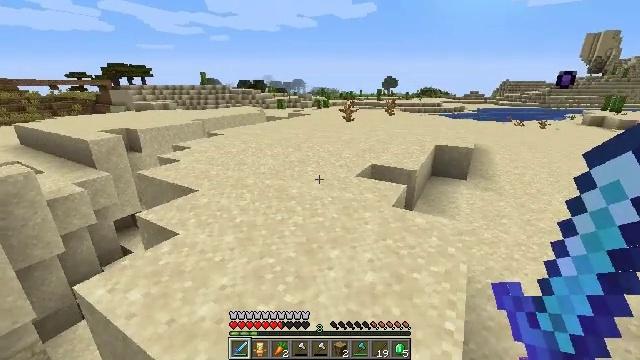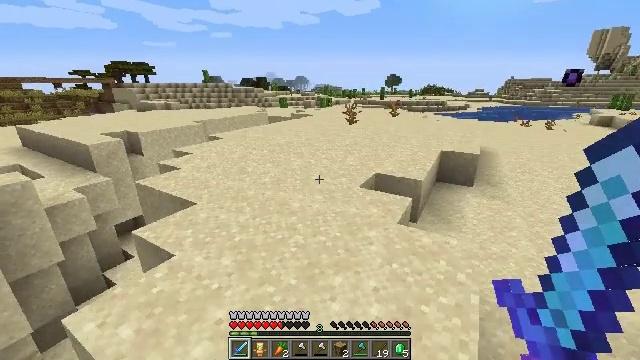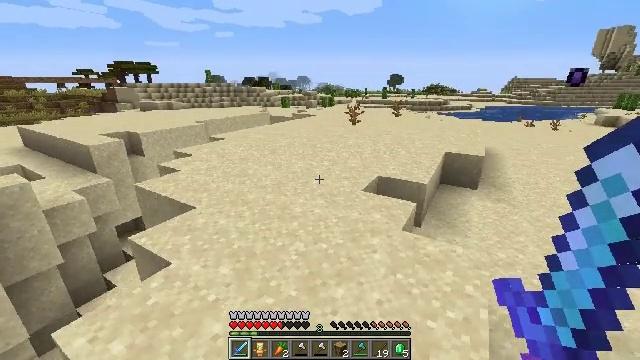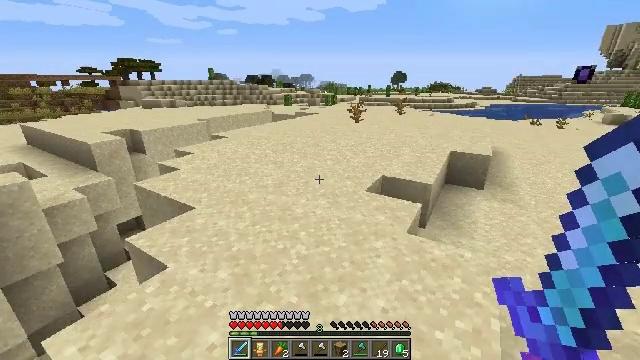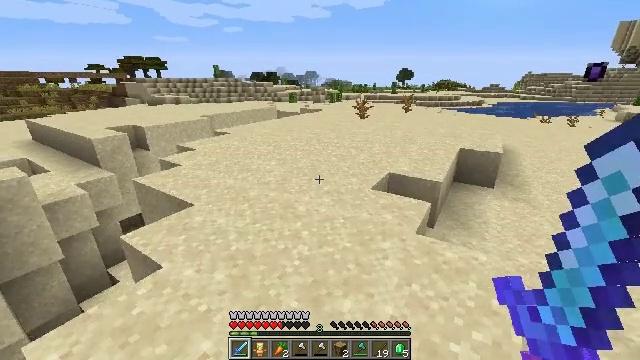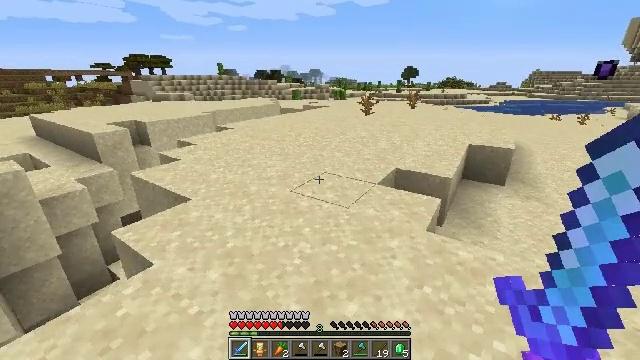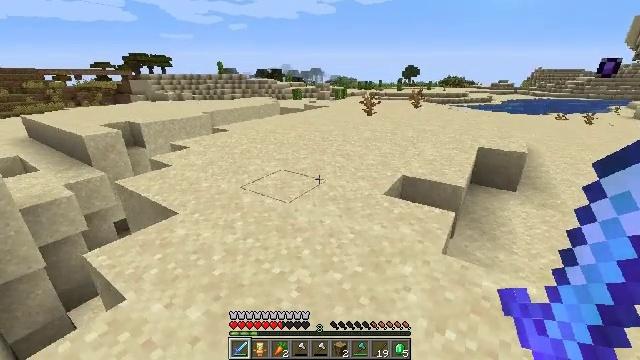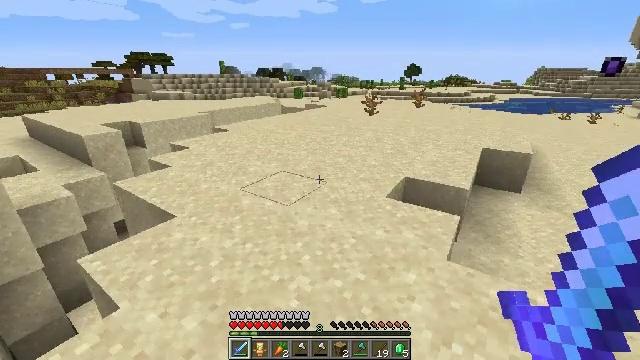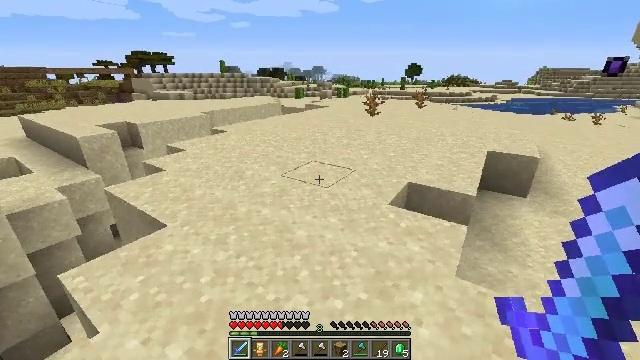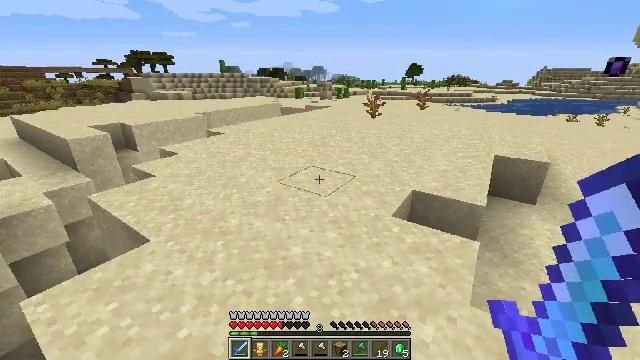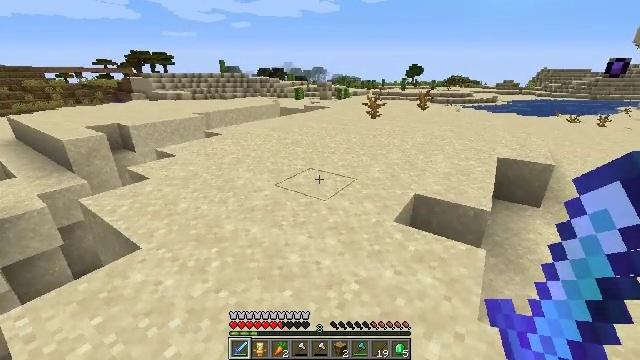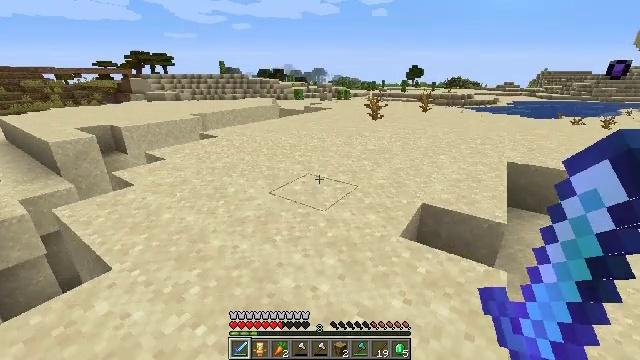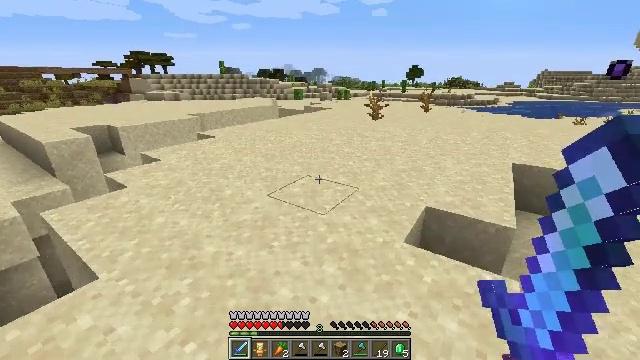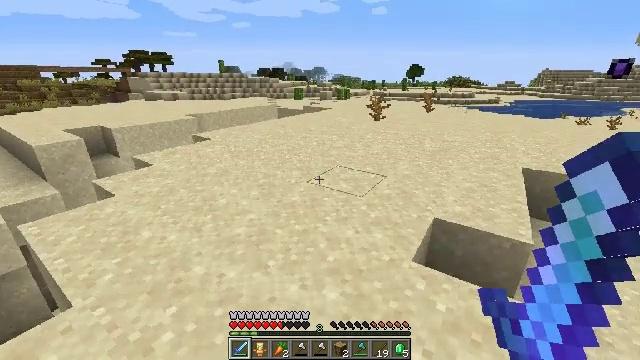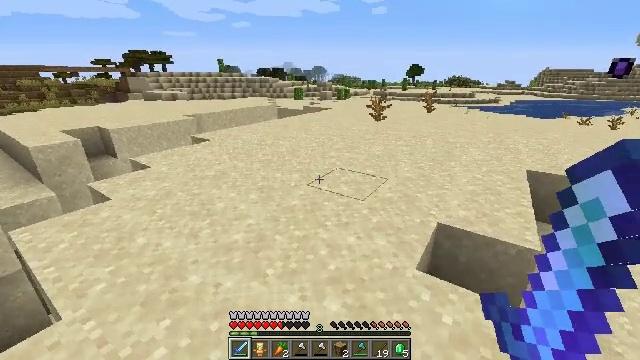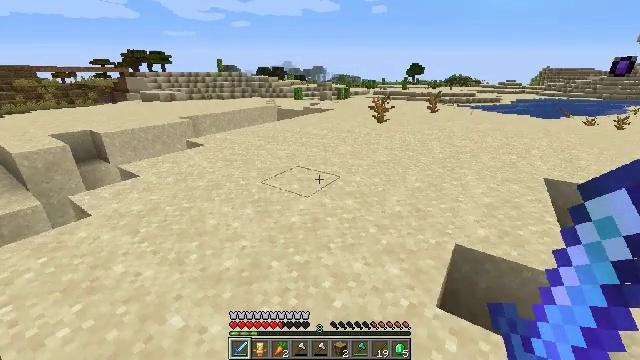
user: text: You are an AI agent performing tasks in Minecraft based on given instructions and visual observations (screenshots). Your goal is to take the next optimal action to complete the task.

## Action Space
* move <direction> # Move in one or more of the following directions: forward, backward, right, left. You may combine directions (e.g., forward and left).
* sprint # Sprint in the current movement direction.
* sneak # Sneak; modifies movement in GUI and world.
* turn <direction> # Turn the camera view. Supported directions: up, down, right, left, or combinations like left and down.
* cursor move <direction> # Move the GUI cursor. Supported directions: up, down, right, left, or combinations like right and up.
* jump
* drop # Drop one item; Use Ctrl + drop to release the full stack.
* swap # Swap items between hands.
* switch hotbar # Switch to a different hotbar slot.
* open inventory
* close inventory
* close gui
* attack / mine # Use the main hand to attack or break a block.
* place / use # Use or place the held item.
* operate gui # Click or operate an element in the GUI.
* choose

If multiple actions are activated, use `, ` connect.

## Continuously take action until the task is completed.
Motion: motion action
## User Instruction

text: Mine the dead bush in the desert.
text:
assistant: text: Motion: move forward
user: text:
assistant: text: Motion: move forward
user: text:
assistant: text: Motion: move forward
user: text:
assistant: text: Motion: move forward, turn left
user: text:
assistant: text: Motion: move forward
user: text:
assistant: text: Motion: move forward
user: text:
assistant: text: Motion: move forward
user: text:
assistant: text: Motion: move forward
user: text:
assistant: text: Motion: move forward
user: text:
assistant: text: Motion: move forward
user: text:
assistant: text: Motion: move forward
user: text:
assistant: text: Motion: move forward
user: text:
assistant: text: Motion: move forward
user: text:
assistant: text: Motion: move forward
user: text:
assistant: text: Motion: move forward
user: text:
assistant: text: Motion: move forward
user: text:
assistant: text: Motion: move forward
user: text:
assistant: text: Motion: move forward
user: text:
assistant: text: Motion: move forward
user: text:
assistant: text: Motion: move forward
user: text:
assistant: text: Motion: move forward
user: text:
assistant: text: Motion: move forward
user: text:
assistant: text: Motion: move forward
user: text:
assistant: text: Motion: move forward
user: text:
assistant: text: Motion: move forward
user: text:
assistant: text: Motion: move forward
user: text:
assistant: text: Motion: move forward
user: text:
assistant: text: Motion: move forward
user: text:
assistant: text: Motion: move forward
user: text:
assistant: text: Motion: move forward